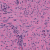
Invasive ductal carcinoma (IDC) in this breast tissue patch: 0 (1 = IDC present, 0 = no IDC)